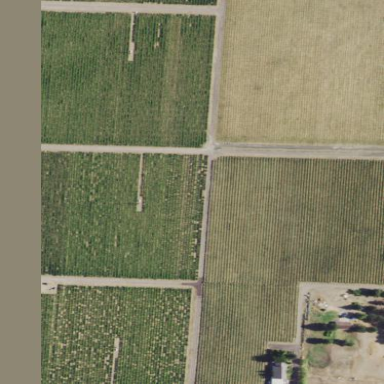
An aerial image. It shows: Vineyard where grapes are grown.